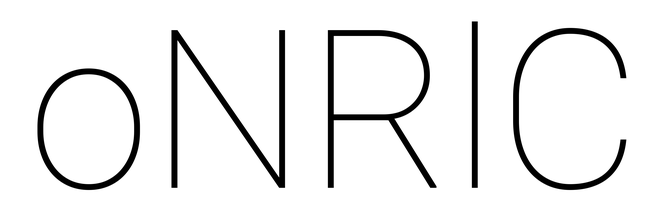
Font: Roboto_Thin